Question: I am trying to understand relationships fully, and have gone through alot of tutorials. Still i linger on a few things (using MySQLWORKBENCH):

1. Every user can upload a product
2. Every product can have multiple categories, bids, ratings, etc
3. Every user can have multiple phonenumbers
(there are more, but this is the basic setup)
1 - I used a 1:n relationship, since every user can upload multiple products.
2 and 3. I used n:m relationship, since there can be multiple products with multiple categories, bids, ratings, etc.
I used ON UPDATE CASCADE and ON DELETE CASCADE everywhere where there is a foreign key...that being 'product', 'category_tags_has_products', 'bid_price_has_product', 'phone_has_user'.
I tried to delete a product like this (php): mysql_query("DELETE FROM product WHERE id='$id'");
I get a 1054 error, which is a foreign key error.
What are the best practises here? It is to my understanding that i shouldn't need to do deletions in any other than the parent-table?
Thanx!
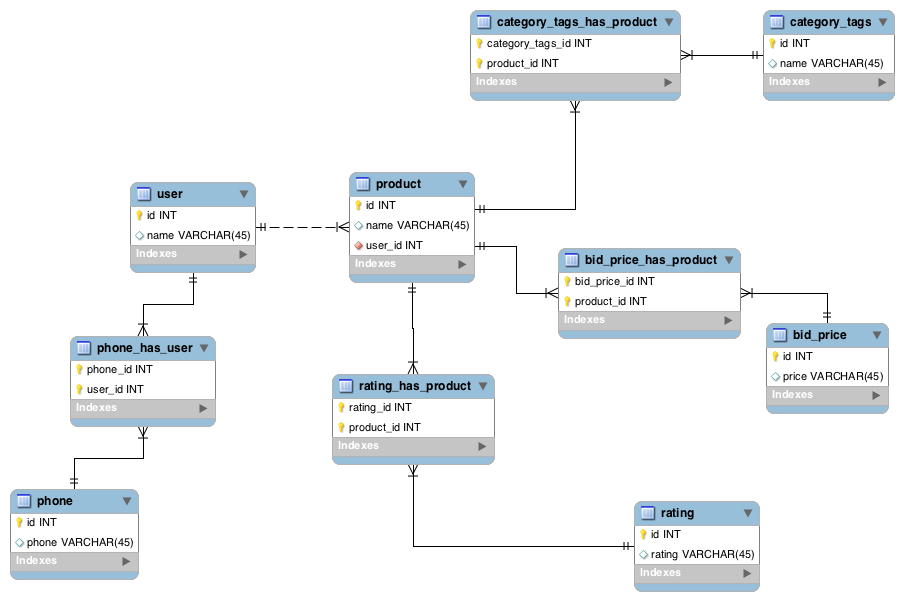
Answer: You have a lot of identifying relationships, which mean that the foreign key form part of the primary key on the second table. This is not necessary in most instances, and is only really useful in instances such as link tables.
To this end I would change the user->product link to be non-identifying, which will make user_id a Foreign Key instead of being part of the Primary Key. In workbench the shortcut for a 1:n non-identifying relationship is key '2' (where as '4' is identifying). This in turn should remove the user_id fields from the tables which product links onto.
When you delete a product, it should cascade to the 3 link tables that it links to. At present it may be that it is trying to delete from users also depending on how the FK is set up. The following should cascade deletions (assuming a deletion is permanent and you just want to clear out all linked records)
DELETE FROM product -> deletes from any table with product_id in
DELETE FROM user -> deletes from any table with user_id in
The same applies for phone, rating, bid_price, category_tags.
I hope this if of use, if you need any further pointers feel free to shout :)